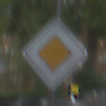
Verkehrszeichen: Vorfahrtsstrasse
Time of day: MorningAfternoon
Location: Outdoor (Urban)
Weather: Overcast
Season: NotSpecified
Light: Natural